Field crop: tomato
Growth stage: 1
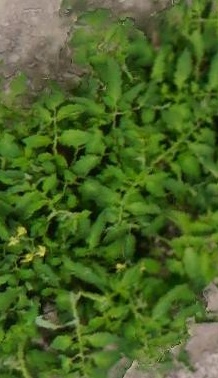
Species: tomato